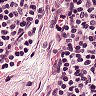
Metastatic tissue present: no